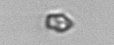
Label: Heterocapsa_rotundata